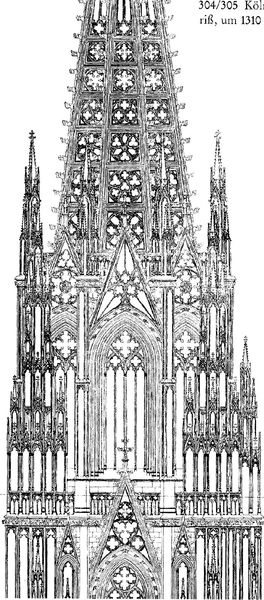
Titel: Kölner Dom St. Peter und Maria
Standort: Köln, Dom (EU - D - NRW)
Schlagwörter: weiß, kirchturm, ausschnitt, fenster, schwarz, skizze, säulen, zeichnung, blüten, dach, gebäude, haus, barock, kirche, spitzen, gotik, turm, schrift, bogen, giebel, ornamente, verzierung, jahreszahl, hoch, tor, eingang, kirchenturm, kreuz, türmchen, türme, dom, druck, radierung, schwarzweiß, text, entwurf, kathedrale, voluten, zahl, spitzbogen, plan, heilig, durchbrochen, rosetten, aufriss, köln, kölner dom, r, 1310, köppel, kölner, 304